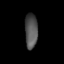
Tissue: lung
Cell type: Fibroblasts
Senescence score: 0.5869
Nuclear area (px): 435
Mean DAPI intensity: 82.297